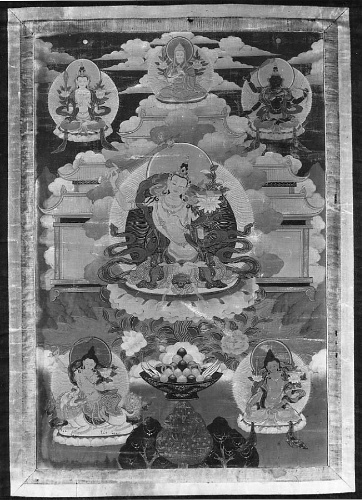
Date: 17th–18th century
Object type: Tangka
Classification: Paintings
Medium: Color and gold on hemp
Culture: Tibet
Dimensions: Image: 16 3/4 in. × 11 in. (42.5 × 27.9 cm)
Overall with mounting: 25 5/8 × 18 1/2 in. (65.1 × 47 cm)
Department: Asian Art
Credit line: Gift of Albert Angell Southwick, in memory of Mrs. Charles Waterbury Clark, 1960
Accession year: 1960
Repository: Metropolitan Museum of Art, New York, NY
Tags: Manjushri